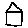
Label: house